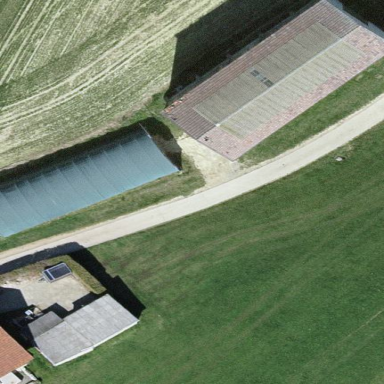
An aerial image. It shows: Greenhouse.